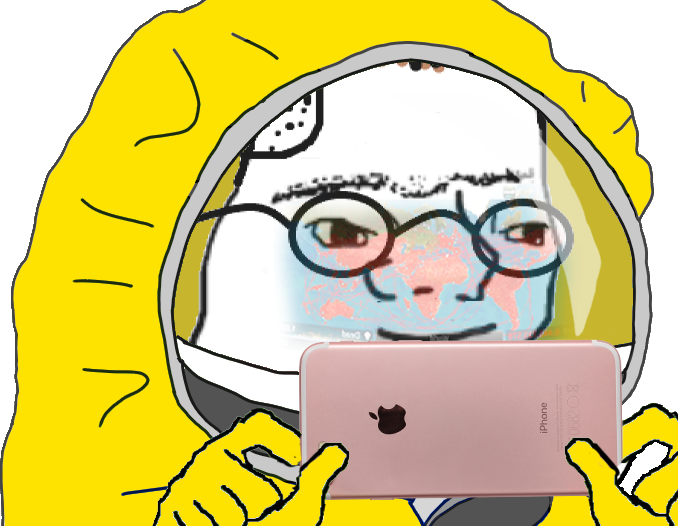
Label: 5_Zoomer